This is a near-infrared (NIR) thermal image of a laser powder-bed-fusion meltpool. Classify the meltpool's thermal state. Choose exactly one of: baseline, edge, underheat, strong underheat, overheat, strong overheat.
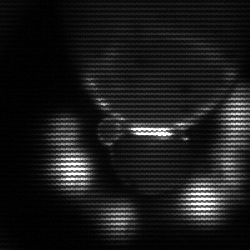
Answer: edge